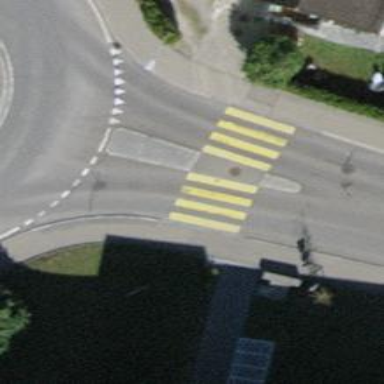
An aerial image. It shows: Uncontrolled zebra crossing on the road.